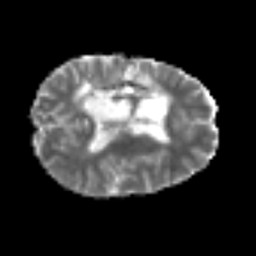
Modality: MD
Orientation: axial
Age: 31
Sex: female
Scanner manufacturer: siemens
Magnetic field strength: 3 T
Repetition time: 6.1 s
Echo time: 0.101 s